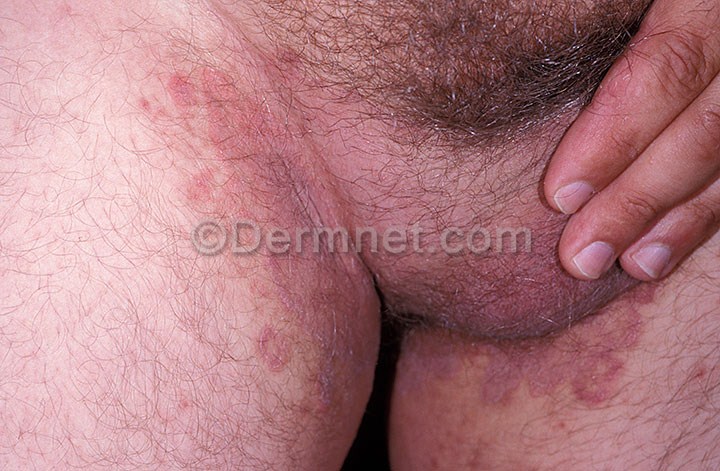
Disease: Tinea Ringworm Candidiasis and other Fungal Infections